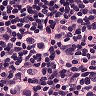
Metastatic tissue present: yes